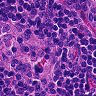
Metastatic tissue present: no